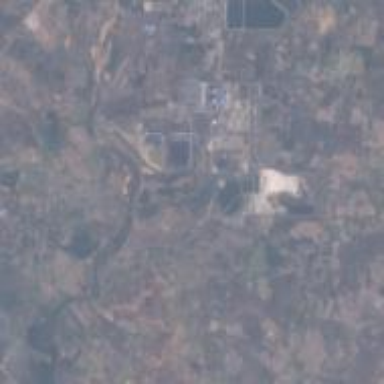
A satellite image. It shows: Industrial area with coal-powered plant.